Aerial crown-view tile of a tropical tree (Barro Colorado Island, Panama), acquired 20240716:
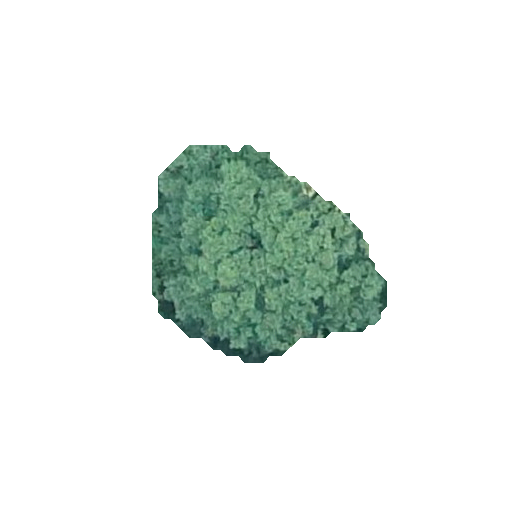
Species: Inga marginata
GBIF accepted scientific name: Inga marginata
Crown area: 57.106 m²